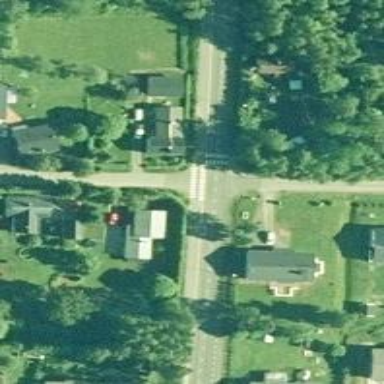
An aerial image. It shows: Crossing road.